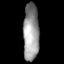
Tissue: lung
Cell type: Epithelial cells
Senescence score: 0.2087
Nuclear area (px): 879
Mean DAPI intensity: 153.042